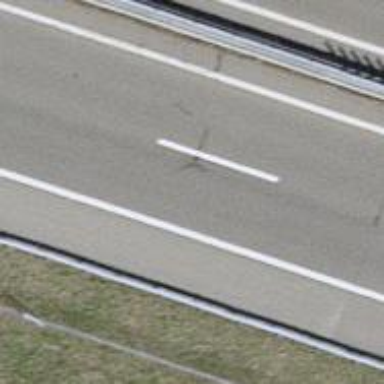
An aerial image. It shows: Asphalt motorway.